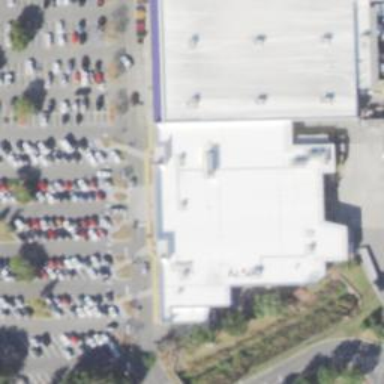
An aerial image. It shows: Supermarket.